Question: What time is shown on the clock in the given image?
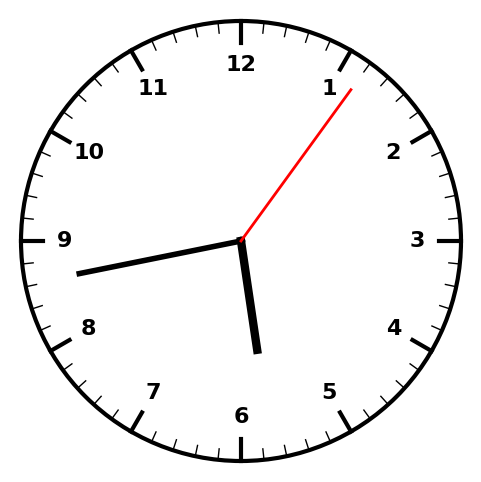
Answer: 05:43:06